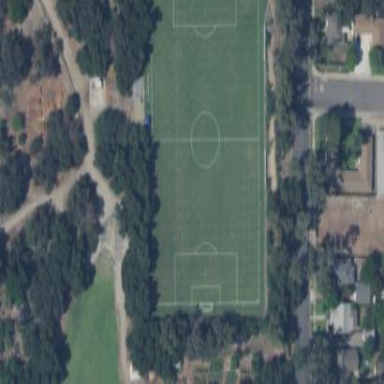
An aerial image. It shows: Soccer pitch with turf surface for leisure sports.